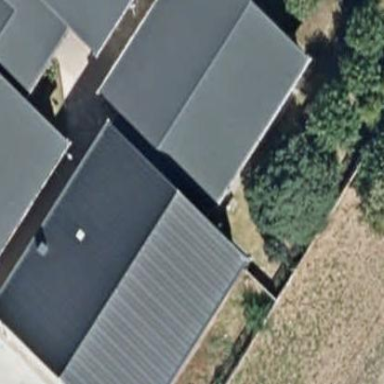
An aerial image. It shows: School building.